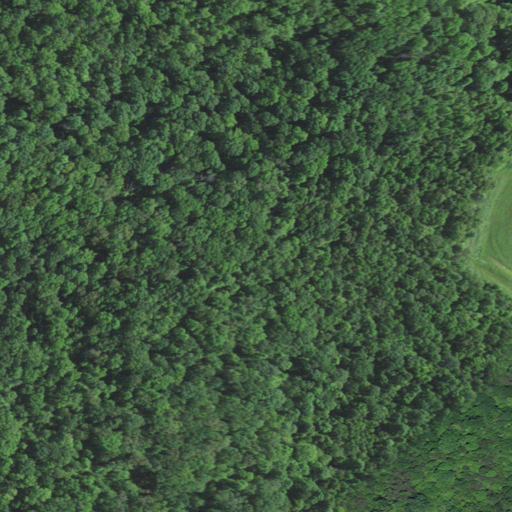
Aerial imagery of ridge(s) in Kentucky named Big Swag Ridge containing deciduous forest, mixed forest, and grassland